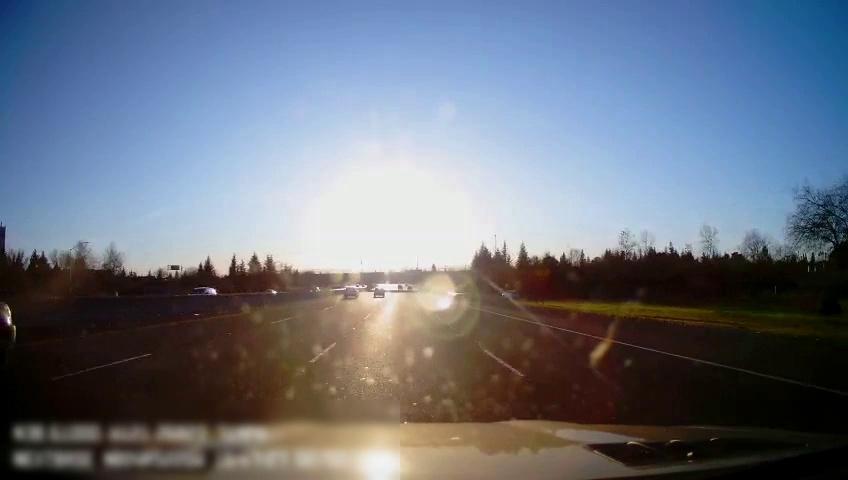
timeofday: Day
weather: Sunny
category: Drivable Space
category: Vehicles | SUV
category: Vehicles | Car
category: Vehicles | SUV
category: Vehicles | Car
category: Vehicles | SUV
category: Vehicles | SUV
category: Lanes | Alternate Lane
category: Lanes | Alternate Lane
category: Lanes | Current Lane
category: Lanes | Current Lane
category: Lanes | Alternate Lane
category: Traffic | Signs